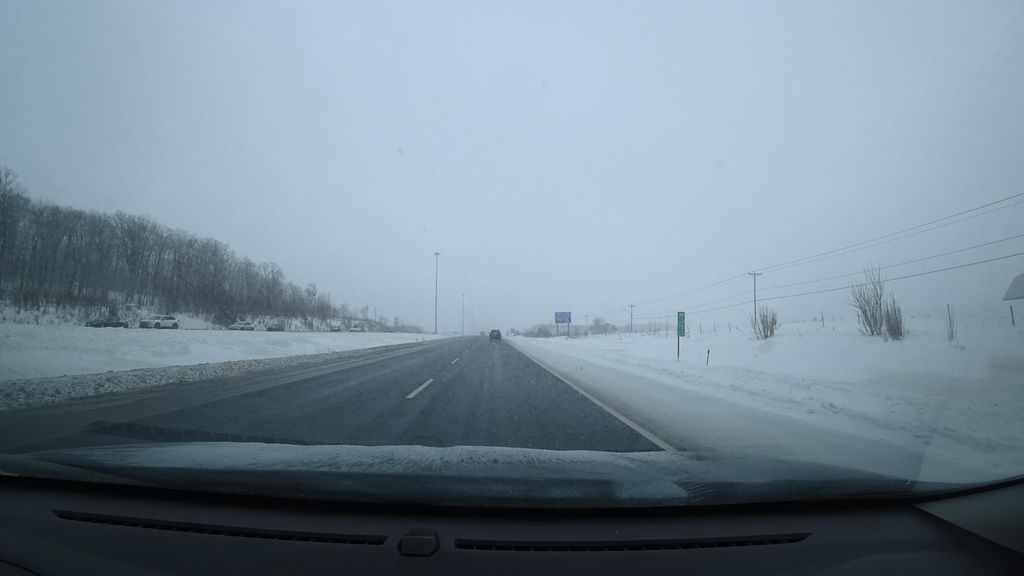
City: quebec_city